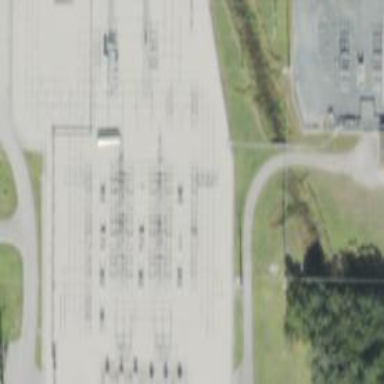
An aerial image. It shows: Lattice structure tower used for power distribution.